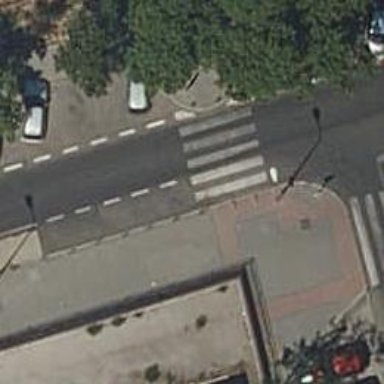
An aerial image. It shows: Bollard barrier.